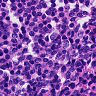
Metastatic tissue present: no